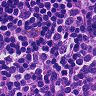
Metastatic tissue present: no